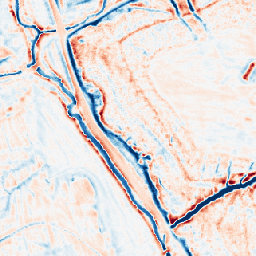
Category: edge_preserving
Decomposition family: bilateral
Decomposition parameters: d: 15
sigma_color: 150
sigma_space: 100
Upsampling method: area
Upsampling parameters: scale: 8
Upsampling scale: 8